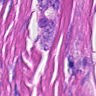
Metastatic tissue present: yes